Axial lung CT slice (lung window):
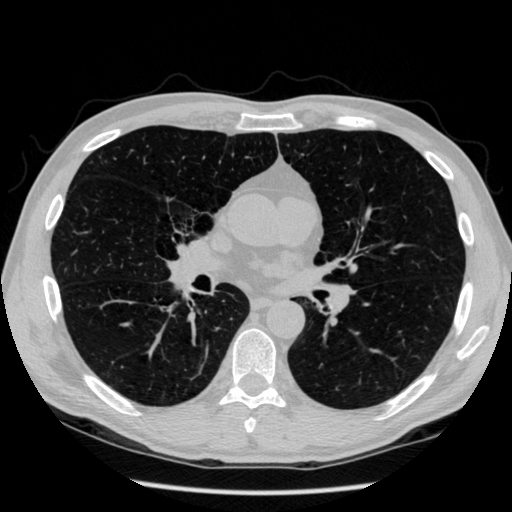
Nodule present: no